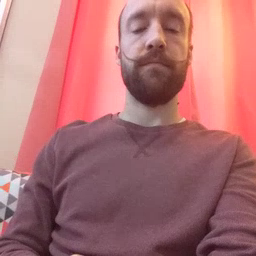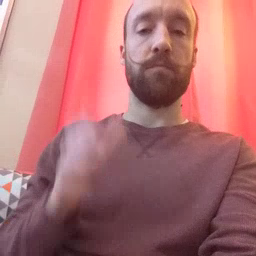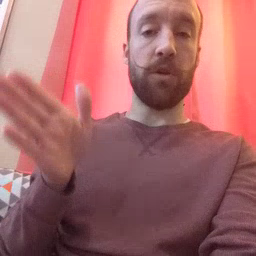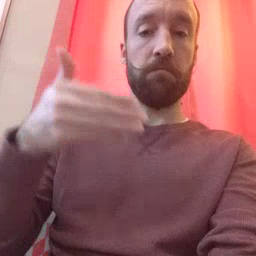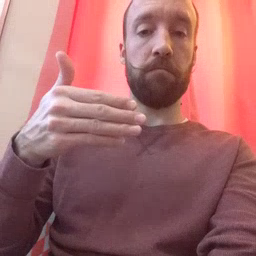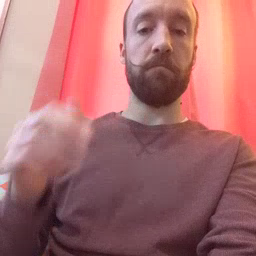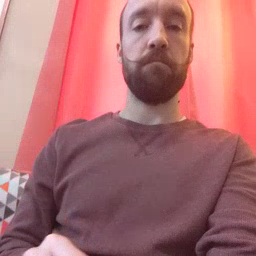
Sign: room